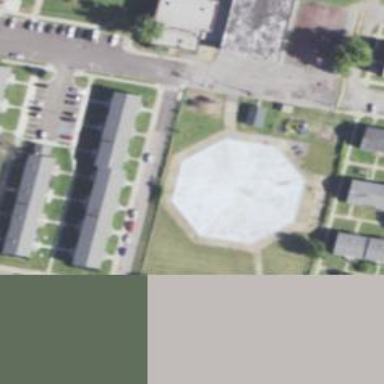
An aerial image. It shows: Playground with splash pad.